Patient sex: M
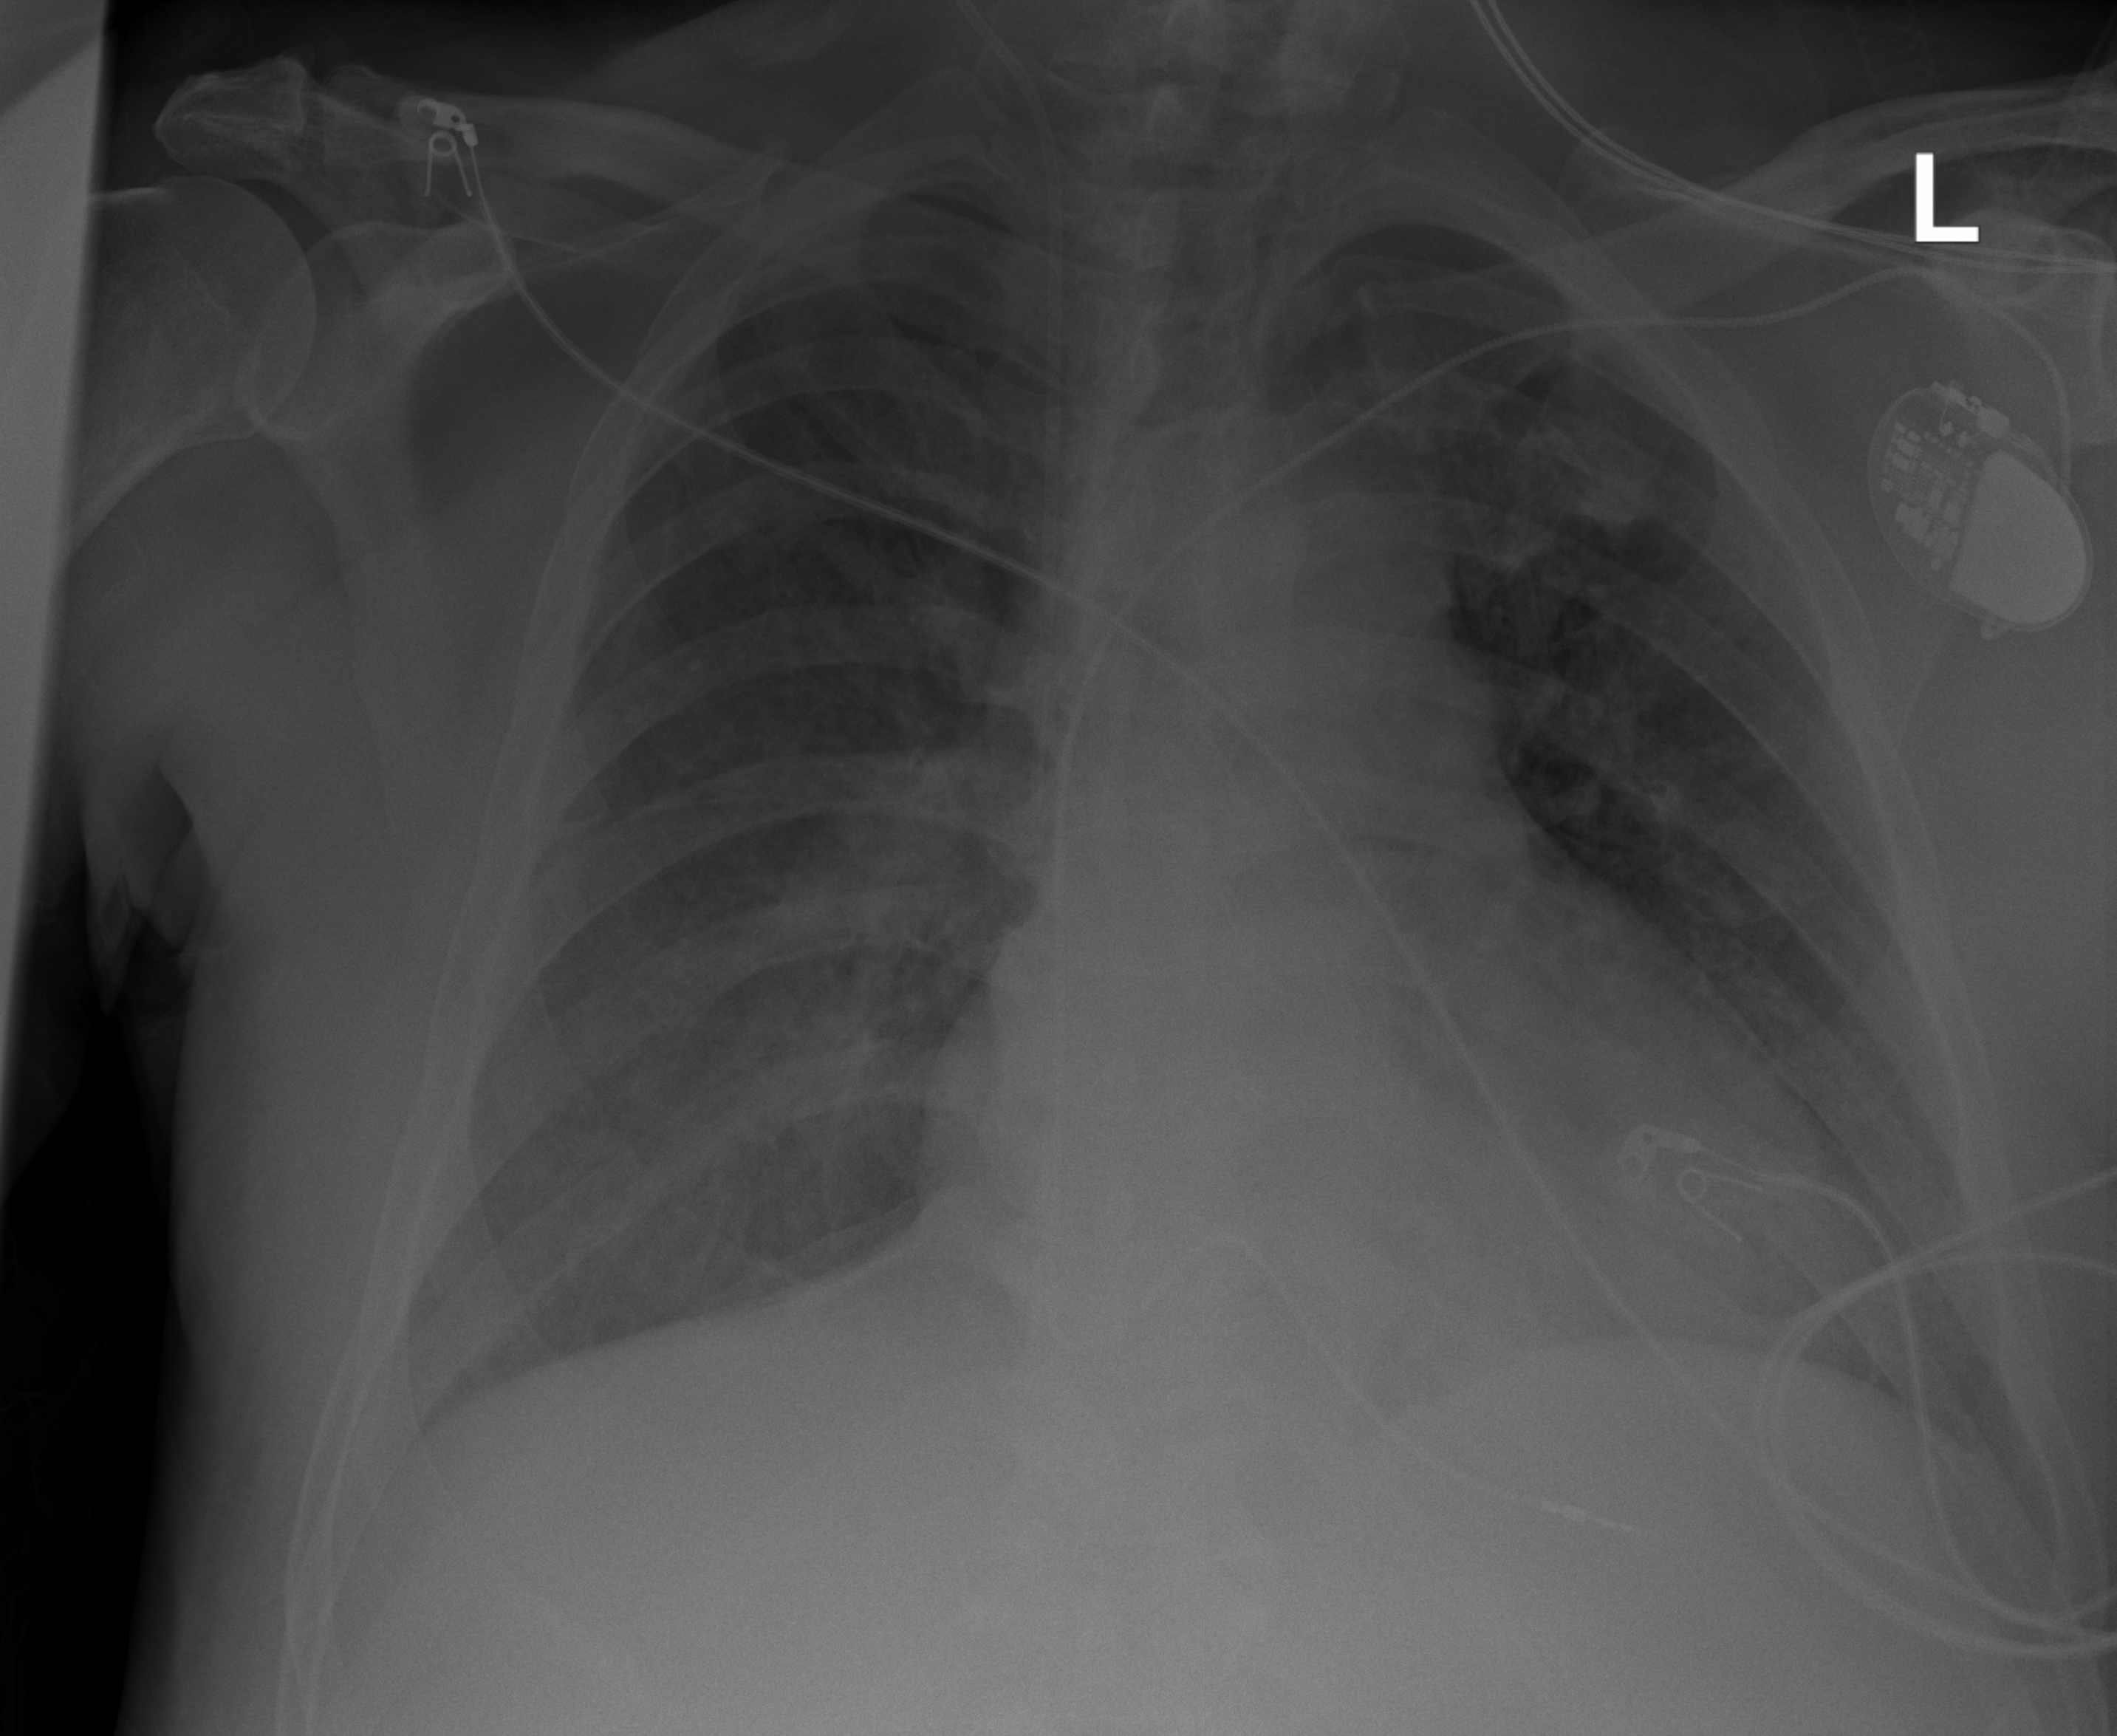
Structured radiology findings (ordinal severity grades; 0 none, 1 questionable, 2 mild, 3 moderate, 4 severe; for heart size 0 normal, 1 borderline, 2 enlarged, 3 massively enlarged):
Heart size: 2
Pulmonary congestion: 0
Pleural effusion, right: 0
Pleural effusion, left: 0
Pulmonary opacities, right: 1
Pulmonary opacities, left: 0
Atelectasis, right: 0
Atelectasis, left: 0